已知二次函数$y = (a-5)(x-1)^2$的图象如图所示，则$a$可能是（\quad\quad）}

\vspace{0.3cm}
\noindent\textbf{A．$4$ \quad\quad B．$5$ \quad\quad C．$6$ \quad\quad D．$7$}
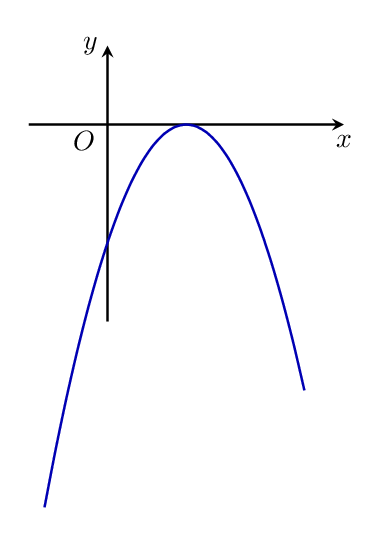
【解答】
\vspace{0.5cm}
\noindent\textbf{【答案】A}

\vspace{0.5cm}
\noindent\textbf{【分析】本题考查了二次函数的性质．根据二次函数的性质“对于二次函数$y = a(x-h)^2$，开口向上$a > 0$，开口向下$a < 0$”，据此求解即可．}

\vspace{0.5cm}
\noindent\textbf{【详解】解：$\because$二次函数$y = (a-5)(x-1)^2$的图象如图所示，}
\noindent\textbf{$\therefore a-5 < 0$，}
\noindent\textbf{$\therefore a < 5$，}
\noindent\textbf{观察四个选项，选项A符合题意，}
\noindent\textbf{故选：A．}